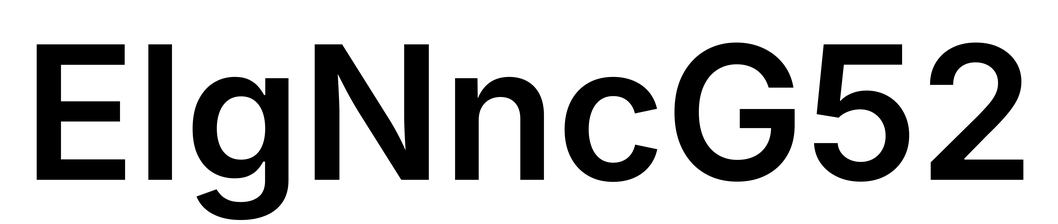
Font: Inter_SemiBold